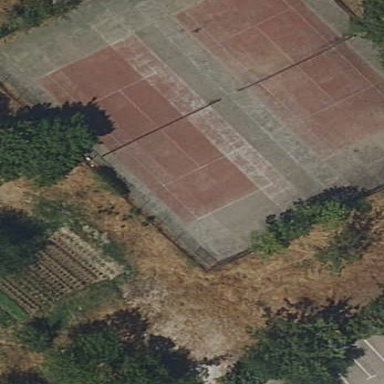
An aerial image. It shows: Tennis court on the leisure land pitch.